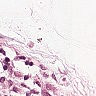
Metastatic tissue present: no